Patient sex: M
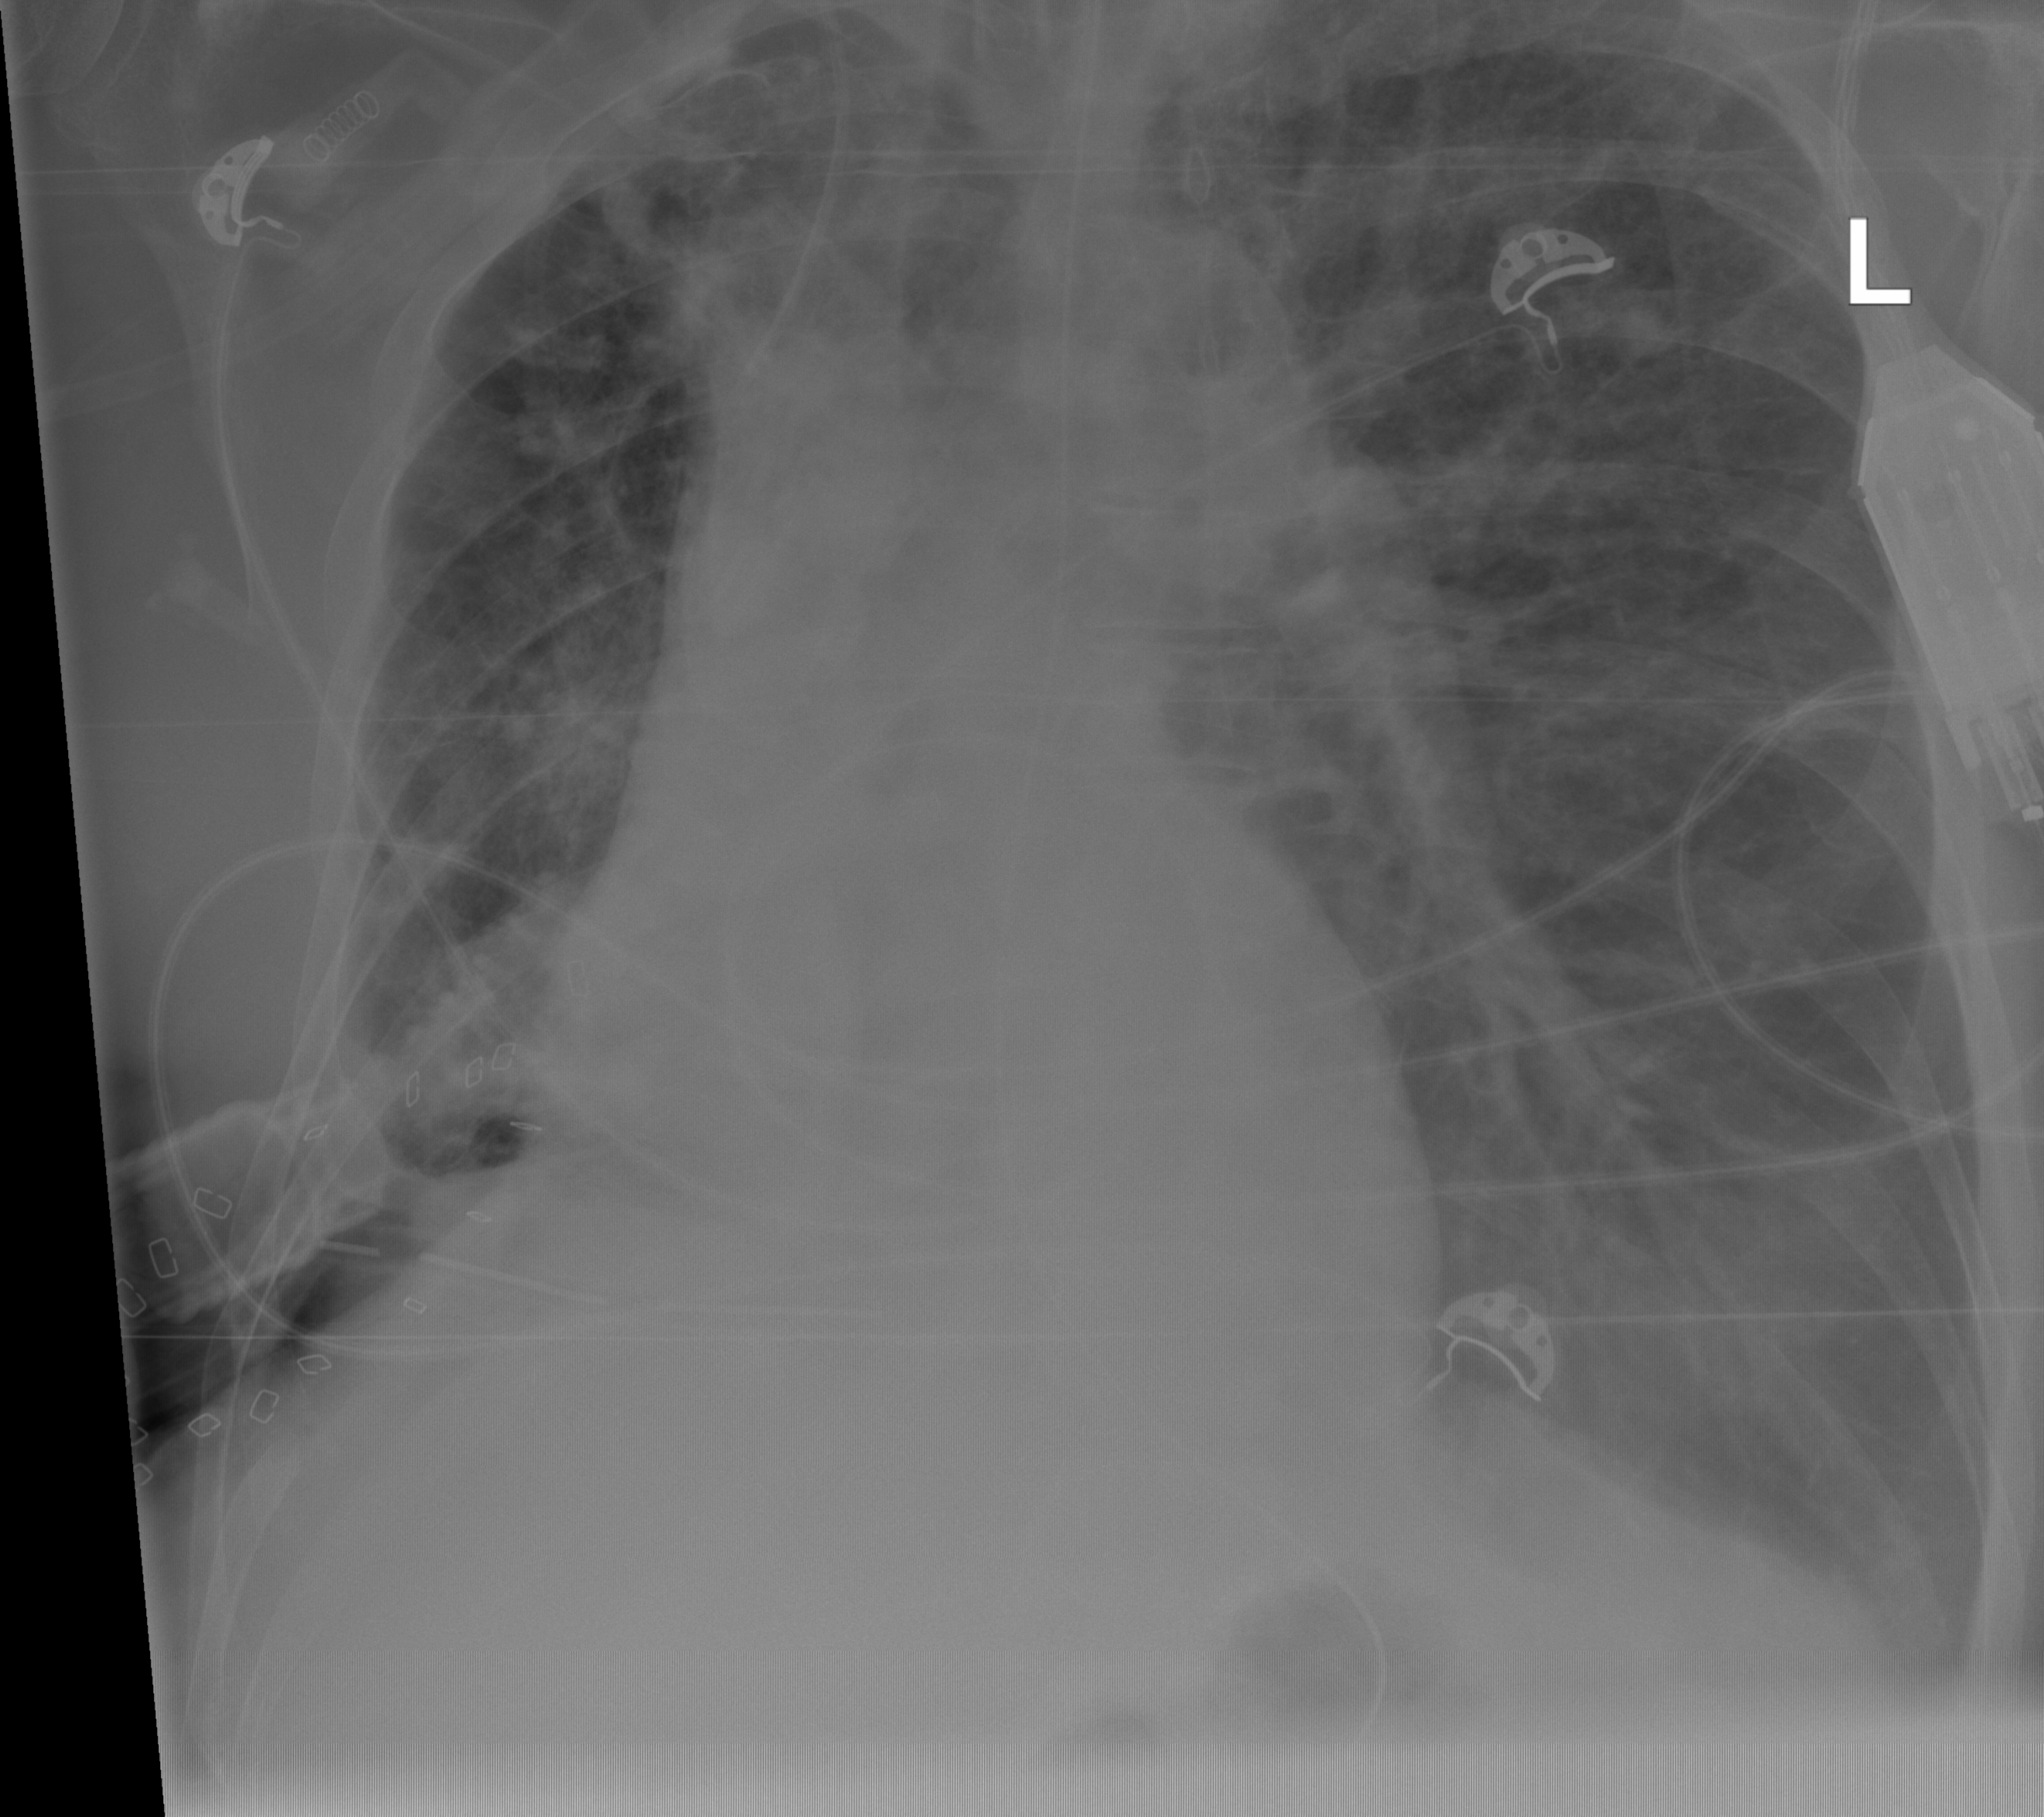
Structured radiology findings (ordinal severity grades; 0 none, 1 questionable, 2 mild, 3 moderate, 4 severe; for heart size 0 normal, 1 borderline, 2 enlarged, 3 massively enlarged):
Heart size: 1
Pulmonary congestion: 0
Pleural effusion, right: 0
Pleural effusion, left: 2
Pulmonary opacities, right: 2
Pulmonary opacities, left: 2
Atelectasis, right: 2
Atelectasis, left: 0